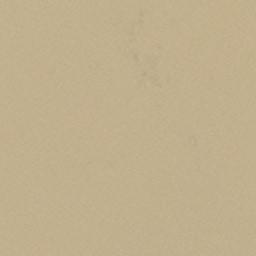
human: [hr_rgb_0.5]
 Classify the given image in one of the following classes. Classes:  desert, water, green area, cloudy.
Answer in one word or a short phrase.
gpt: desert